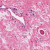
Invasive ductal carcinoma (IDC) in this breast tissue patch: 0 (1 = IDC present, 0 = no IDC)